Question: When im check JSON encode with print_r it look fine => '{"expiry":<PHONE>,"auth":true}'
Then im try to store it inside cookie,
but it turn into like this when i see it in browser cookies value => '%7B%22expiry%22%3A1636191866%2C%22auth%22%3Atrue%7D'

Can anyone tell me how to fix it. Im not use this for permission system, but for other thing like read it in javascript but i got error when try to parse it
> Uncaught SyntaxError: Unexpected token % in JSON at position 0
at JSON.parse ()
.
This are the line of code in my php file
'''
if (Cookie::exists(Config::get('client/cookie_name'))) {
$client = json_decode(Cookie::get(Config::get('client/cookie_name')), true);
$expiry = $client['expiry'];
} else {
$client = array (
'expiry' => time() + Config::get('client/cookie_expiry')
);
}
$client['auth'] = true;
$client = json_encode($client);
Cookie::update(Config::get('client/cookie_name'), $client, $expiry);
'''
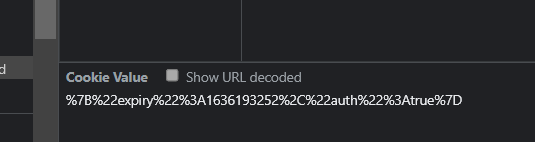
Answer: Cookies are often URL-encoded (but sometimes different encodings are used). Since this isn't really standardized and by spec there is only a handful of characters that must be encoded (not specified how), different systems may take different routes in handling cookie encoding, and therefore reading cookies set by one system using another system can cause issues like these.
In your case, you can call 'decodeURIComponent' on the value first:
'''
const json = decodeURIComponent(encodedCookieValue)
const data = JSON.parse(json)
'''
Further reading: <URL>